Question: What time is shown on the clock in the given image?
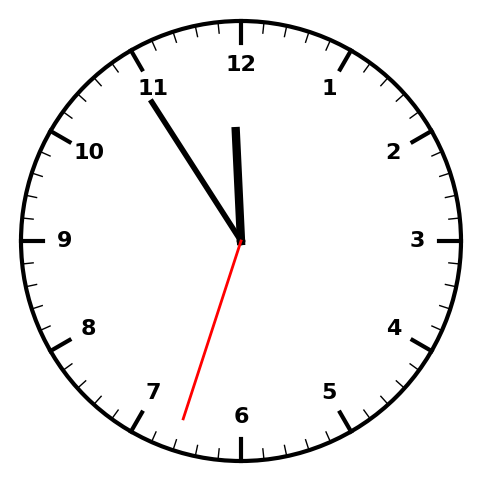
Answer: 11:54:33